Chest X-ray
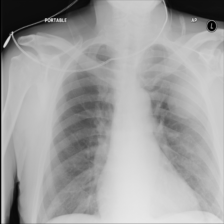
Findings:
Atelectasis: negative
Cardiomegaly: negative
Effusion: negative
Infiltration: negative
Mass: positive
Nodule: negative
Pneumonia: negative
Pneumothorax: negative
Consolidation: negative
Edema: negative
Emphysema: negative
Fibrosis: negative
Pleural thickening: negative
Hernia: negative